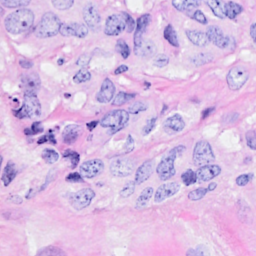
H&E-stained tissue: Breast